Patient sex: M
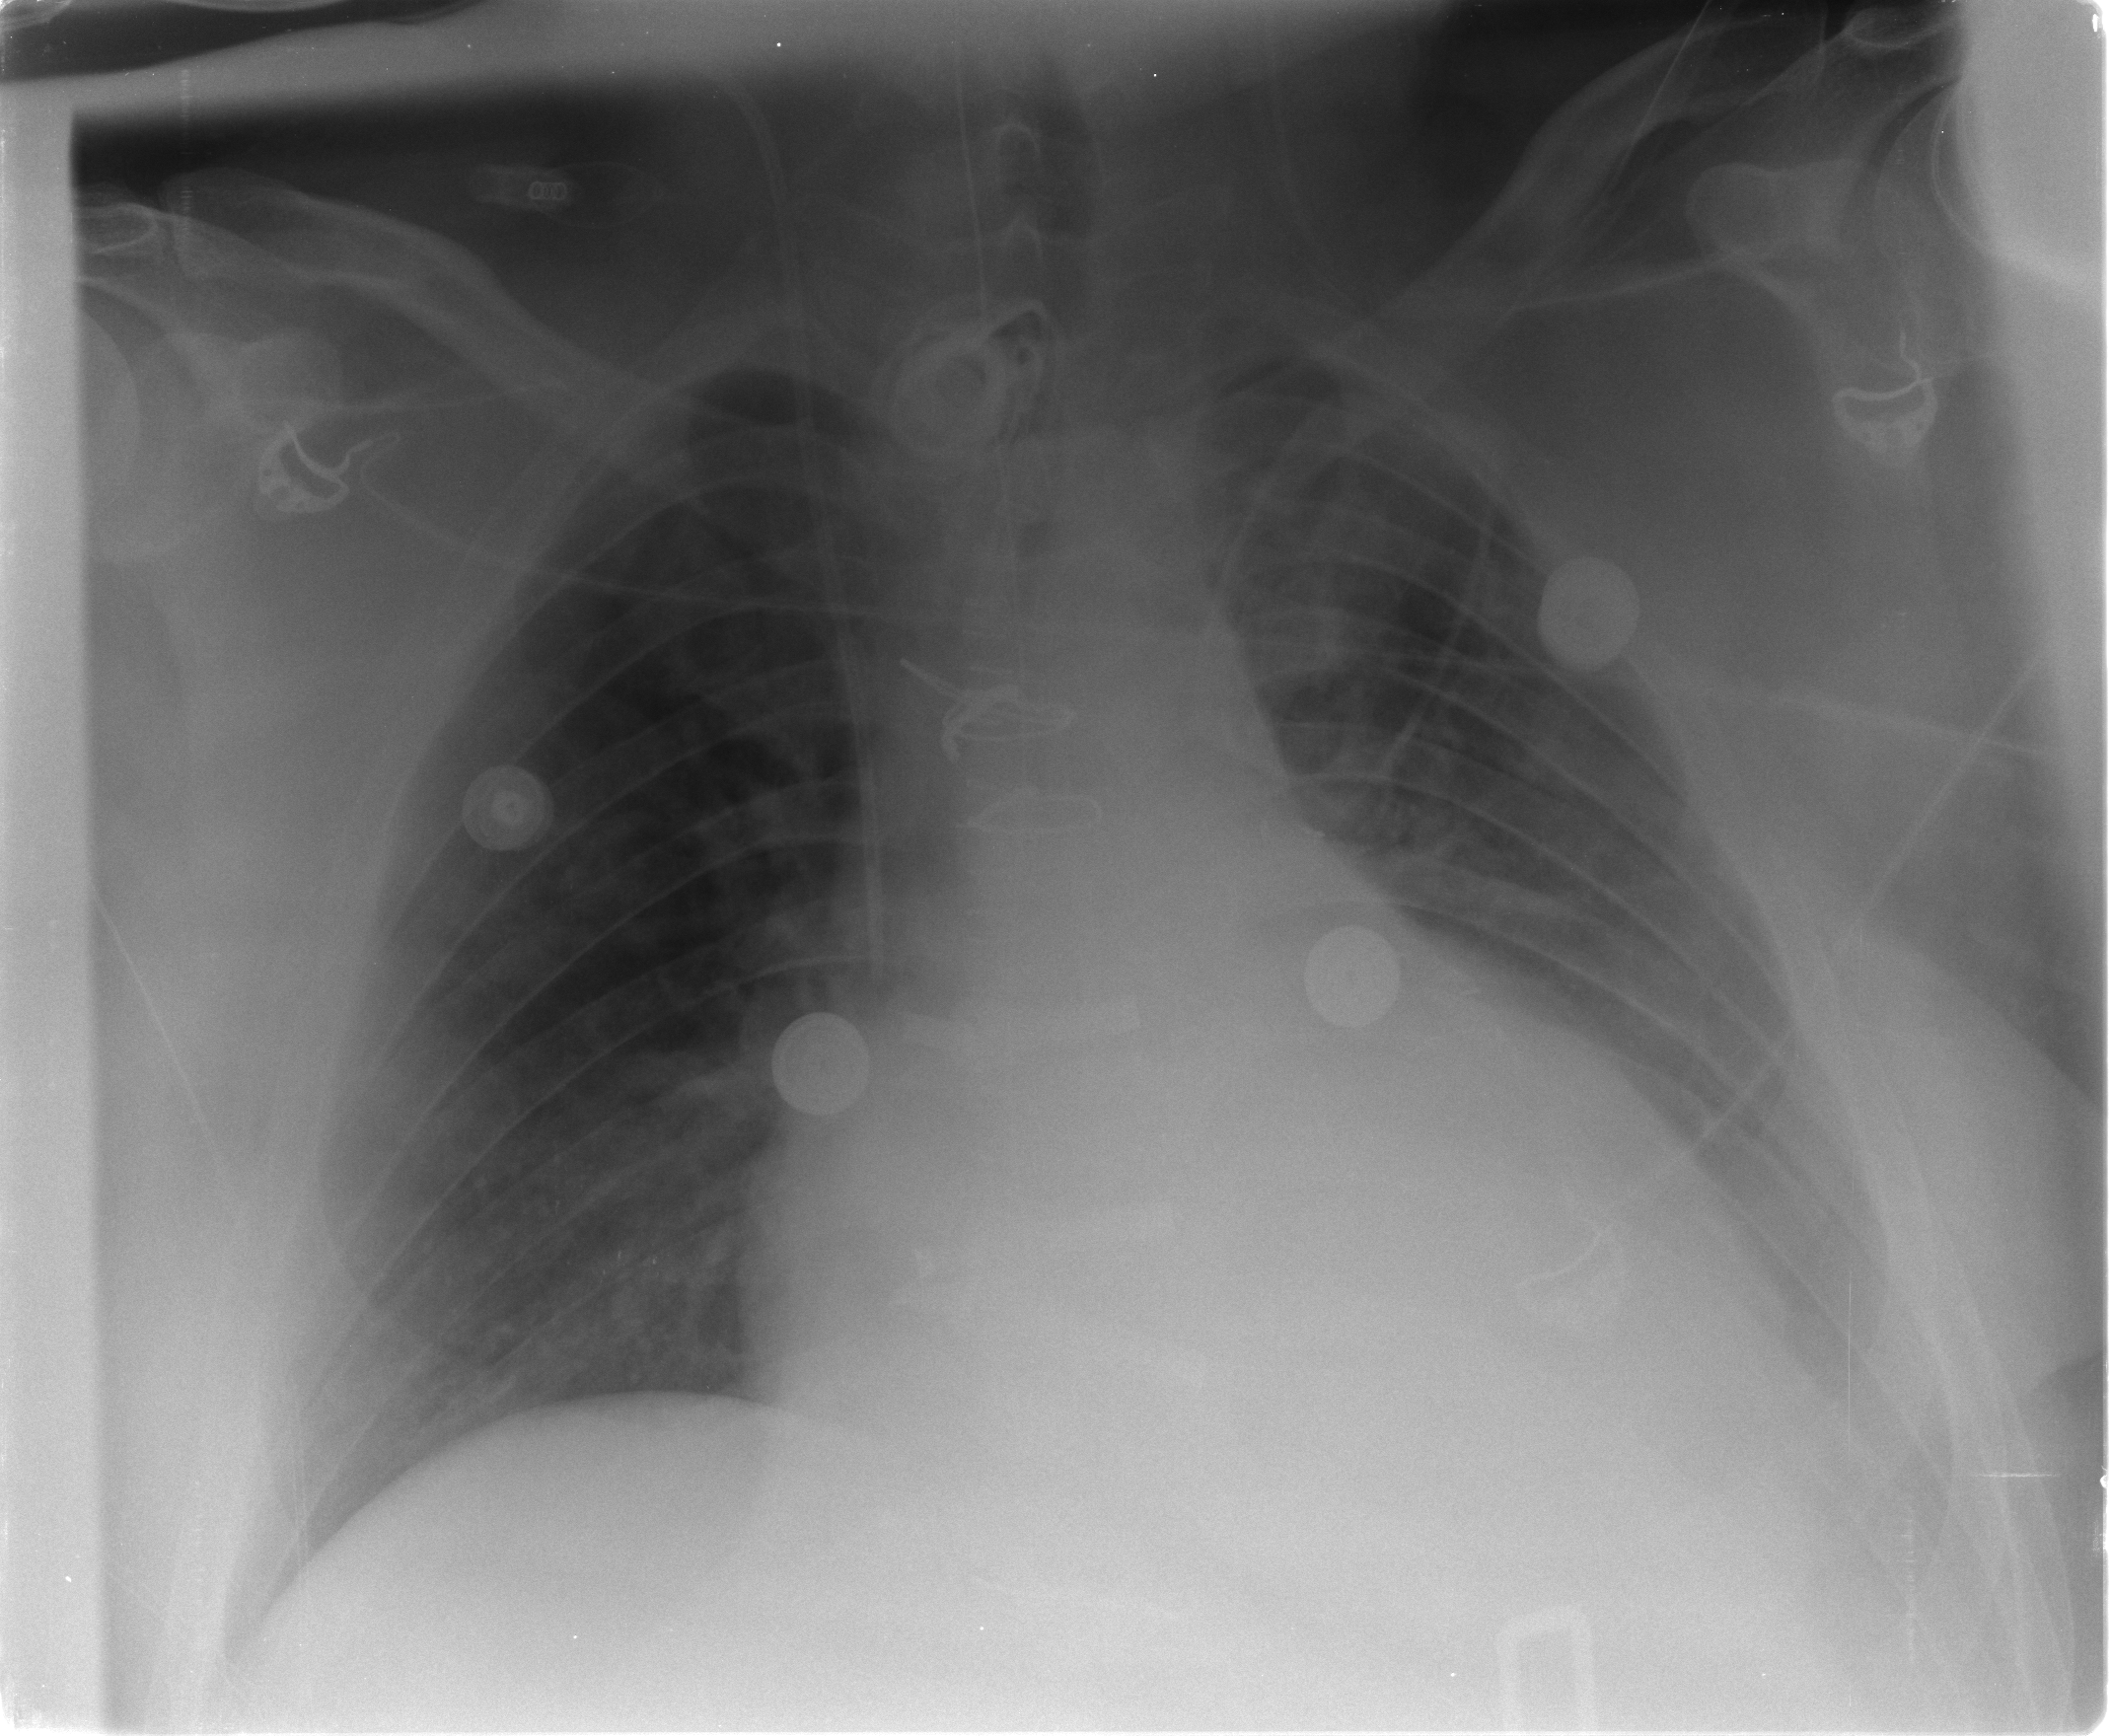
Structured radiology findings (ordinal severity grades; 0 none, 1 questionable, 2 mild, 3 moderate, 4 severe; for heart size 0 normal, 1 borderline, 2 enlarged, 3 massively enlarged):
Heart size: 2
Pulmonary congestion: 1
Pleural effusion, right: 1
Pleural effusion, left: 1
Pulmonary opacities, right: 0
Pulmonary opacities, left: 0
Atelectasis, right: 0
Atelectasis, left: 1